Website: apple-inc
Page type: payment
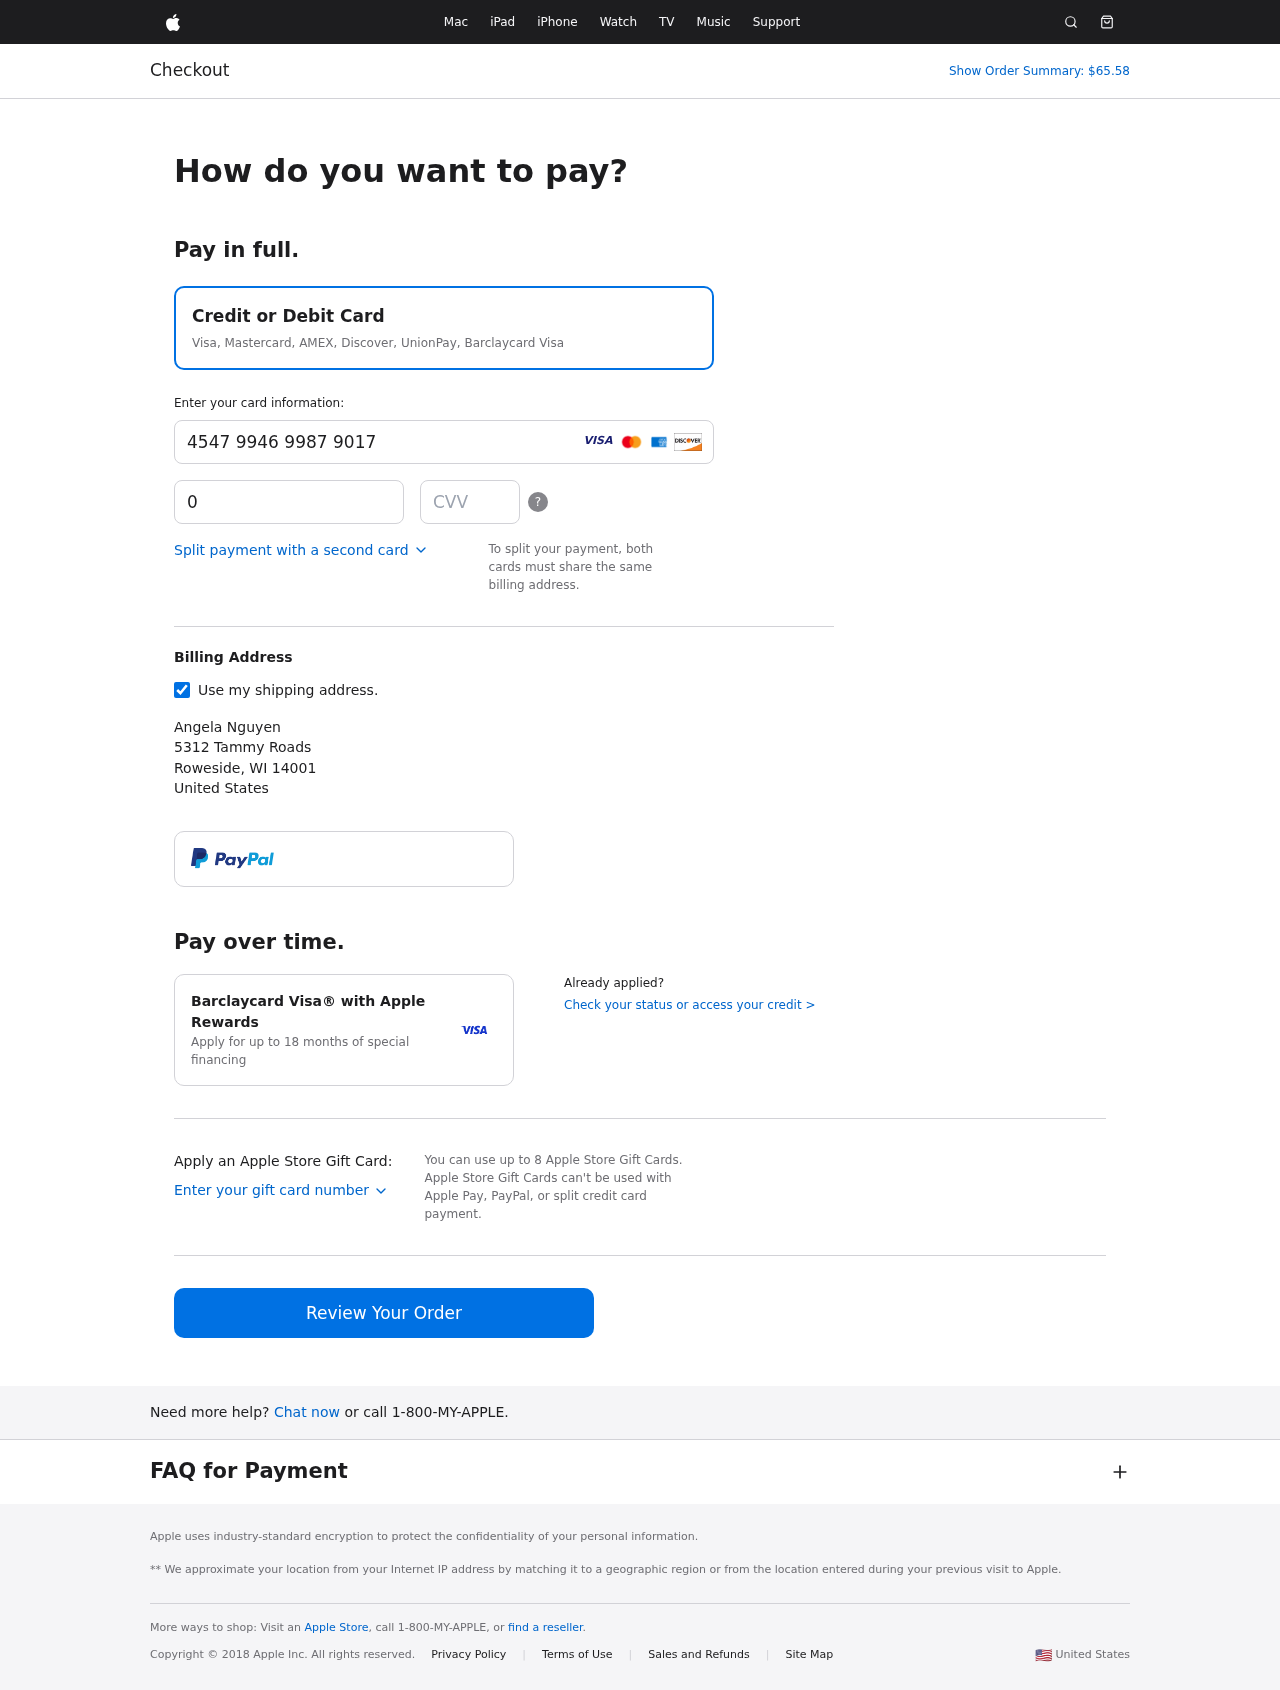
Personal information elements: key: PII_CARD_CVV
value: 193
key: PII_CARD_EXPIRY
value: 01/30
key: PII_CARD_NUMBER
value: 4547 9946 9987 9017
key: PII_CITY
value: Roweside
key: PII_COUNTRY
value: United States
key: PII_FULLNAME
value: Angela Nguyen
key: PII_POSTCODE
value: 14001
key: PII_STATE_ABBR
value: WI
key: PII_STREET
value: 5312 Tammy Roads
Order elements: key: ORDER_TOTAL
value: Show Order Summary: $65.58